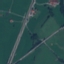
Label: Highway